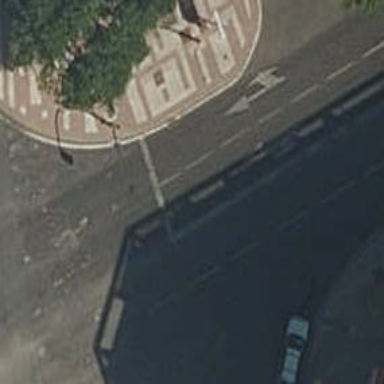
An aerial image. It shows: Road with traffic signals.